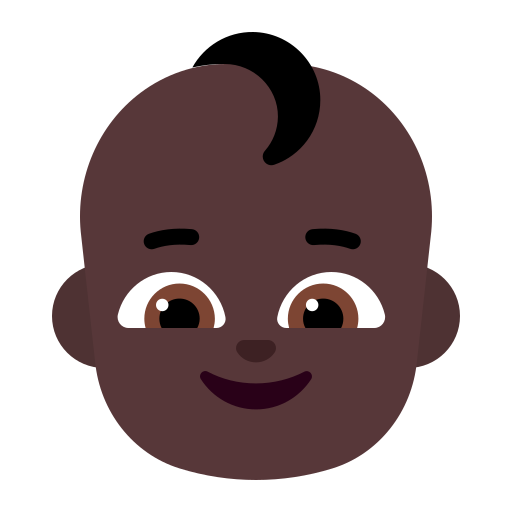
baby flat dark